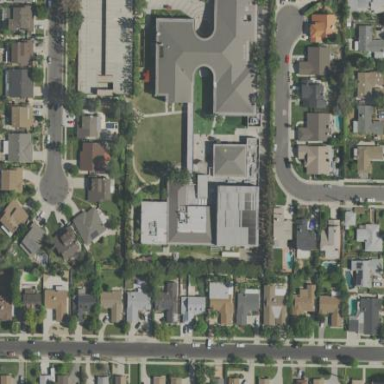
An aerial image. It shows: School building.